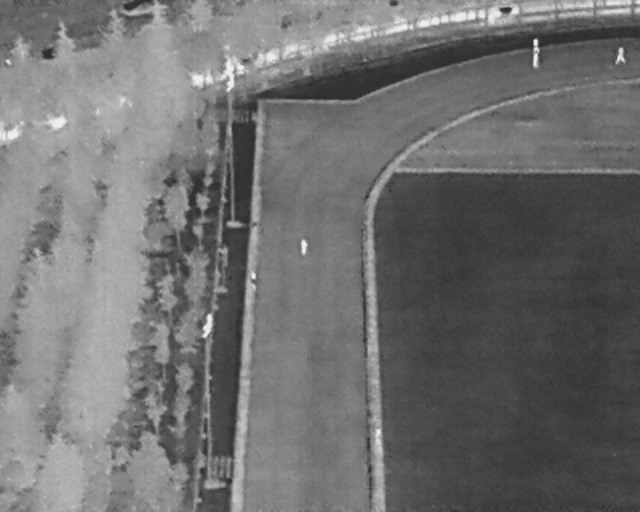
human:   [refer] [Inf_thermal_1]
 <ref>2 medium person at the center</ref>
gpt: <box>[[37, 53, 41, 55, 2], [45, 47, 48, 49, 2]]</box>

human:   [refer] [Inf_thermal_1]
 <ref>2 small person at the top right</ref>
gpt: <box>[[82, 10, 85, 12, 2], [82, 8, 85, 9, 2]]</box>